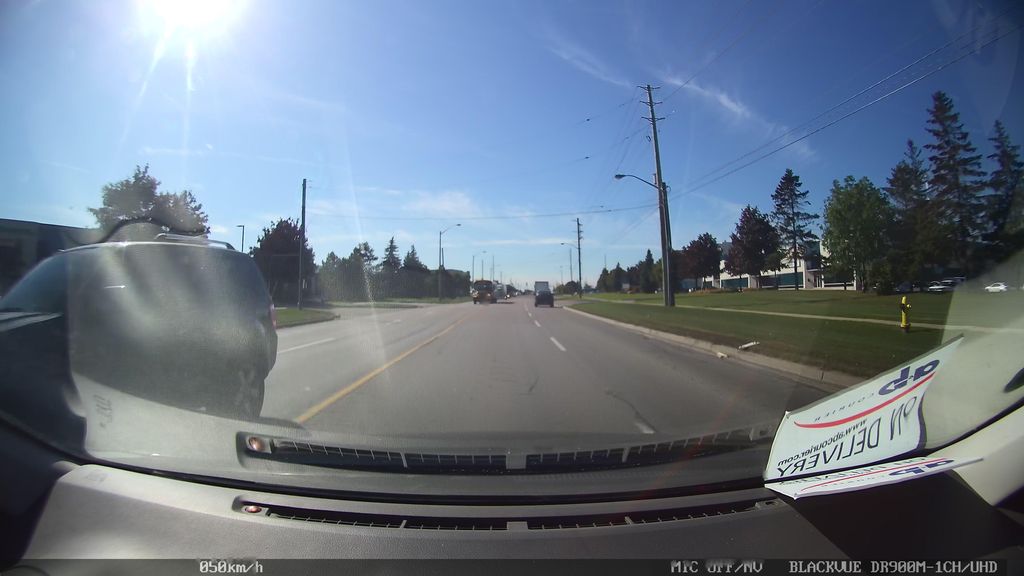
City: toronto